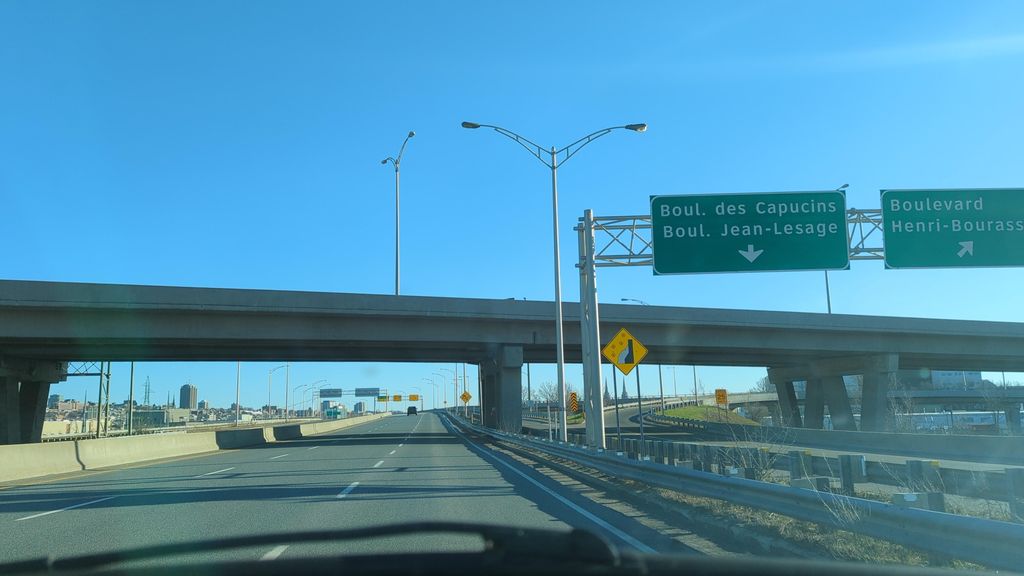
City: quebec_city